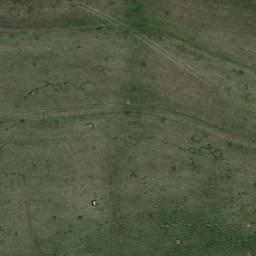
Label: meadow